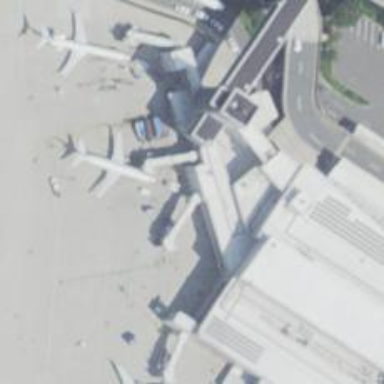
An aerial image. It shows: Airport gate.